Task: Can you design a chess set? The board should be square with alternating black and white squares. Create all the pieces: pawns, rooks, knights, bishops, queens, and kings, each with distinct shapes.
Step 4673:
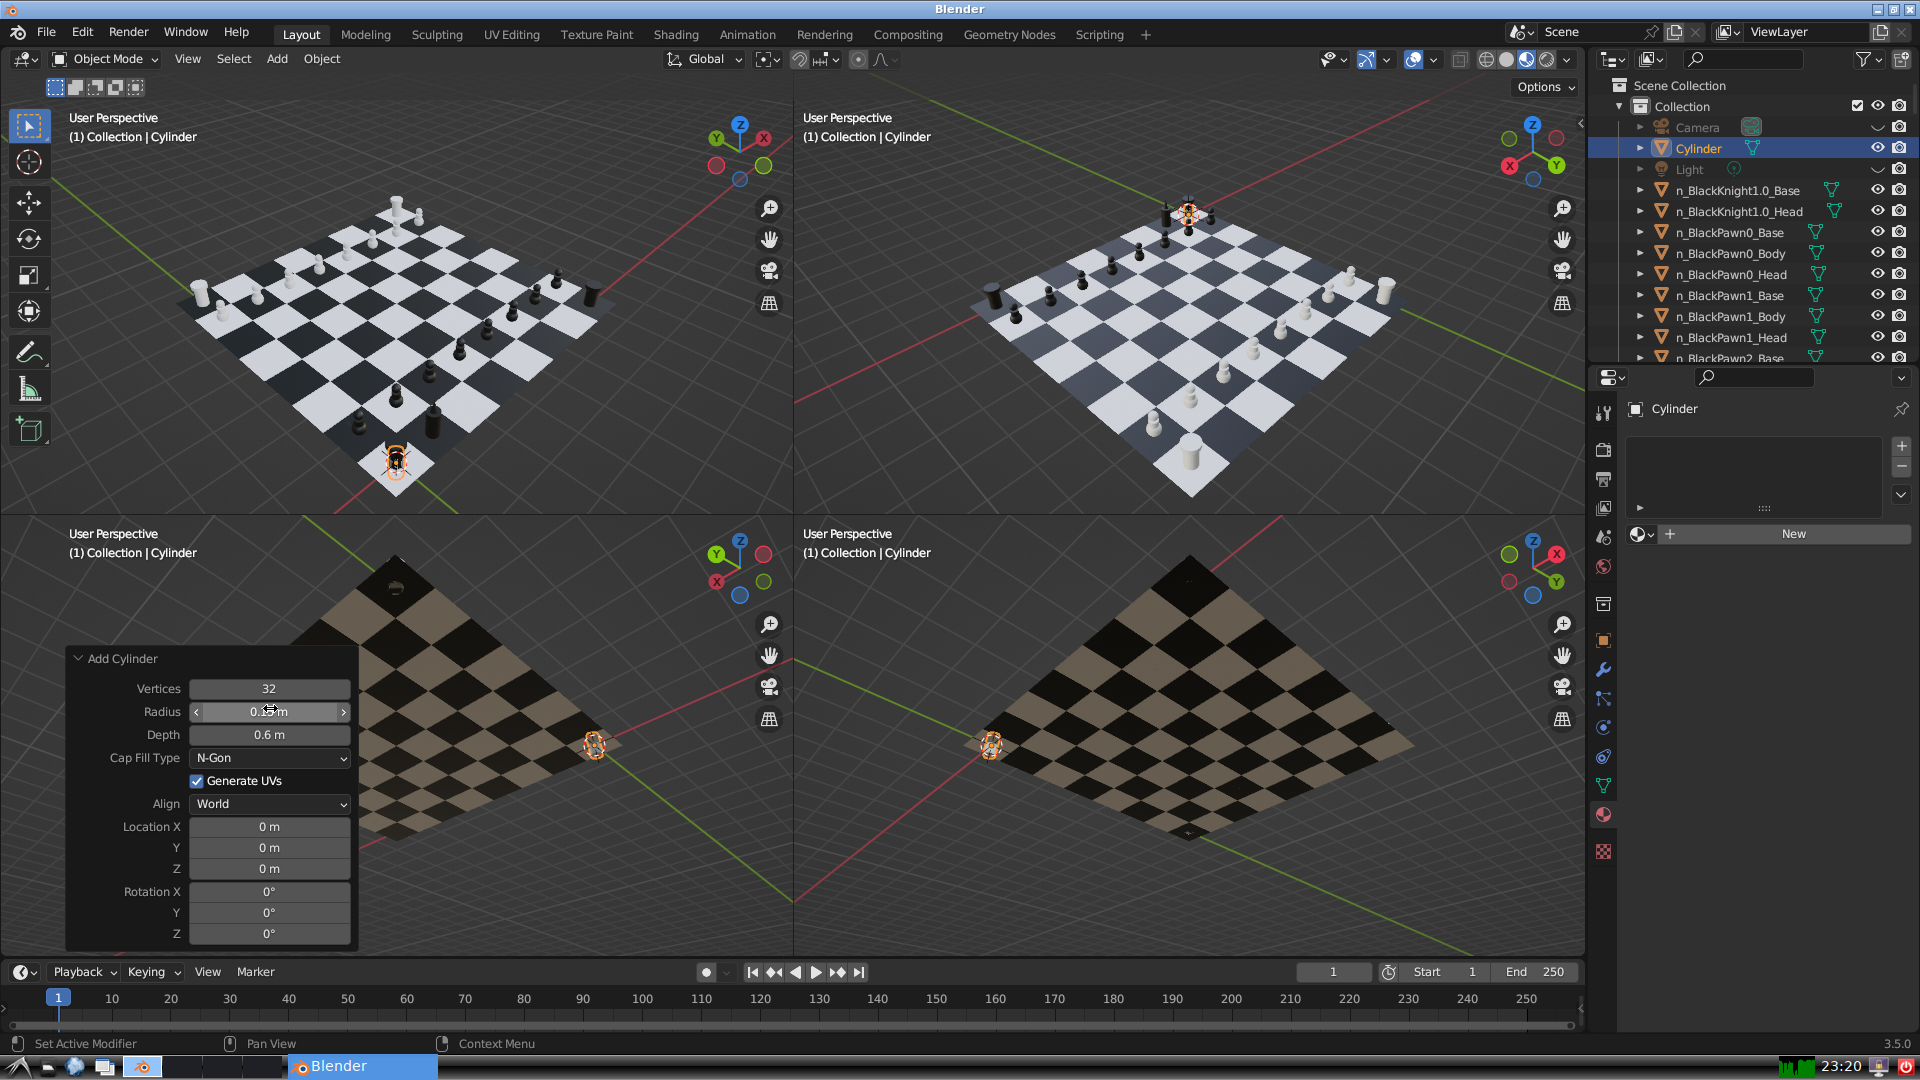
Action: click: no